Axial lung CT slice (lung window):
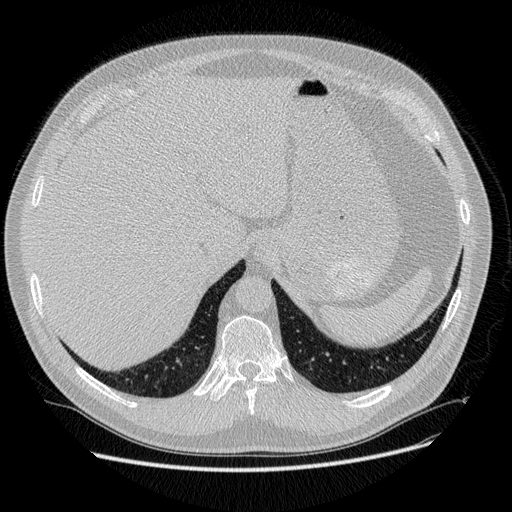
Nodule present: no